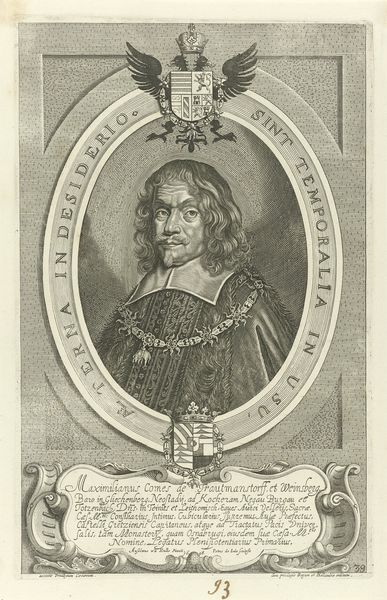
Titel: Portret van Maximiliaan, graaf van Trautmanstorff
Künstler: Pieter de (II) Jode
Standort: Amsterdam
Institution: Rijksmuseum
Schlagwörter: crown, collar, face, hair, nose, portrait, robe, print, man, drawing, frame, chin, french, writing, wings, arms, england, coat of arms, hero, long hair, plate, goatee, latin, text, mustache, words, chain, fame, sint, in, 13, embellishment, 93, terna, temporalia, necklaccollar, shheil, al terna in desiderio, a terna in desiderio, desiderio